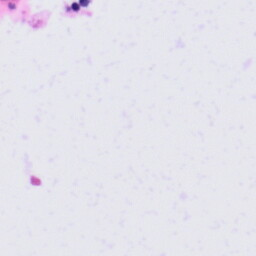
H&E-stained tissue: Tonsil